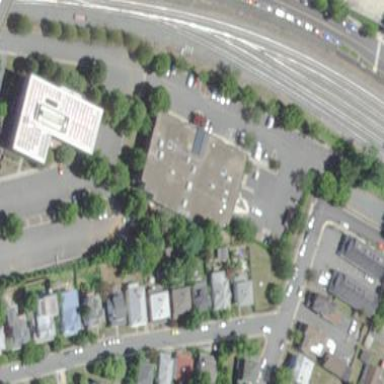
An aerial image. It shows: Commercial building.